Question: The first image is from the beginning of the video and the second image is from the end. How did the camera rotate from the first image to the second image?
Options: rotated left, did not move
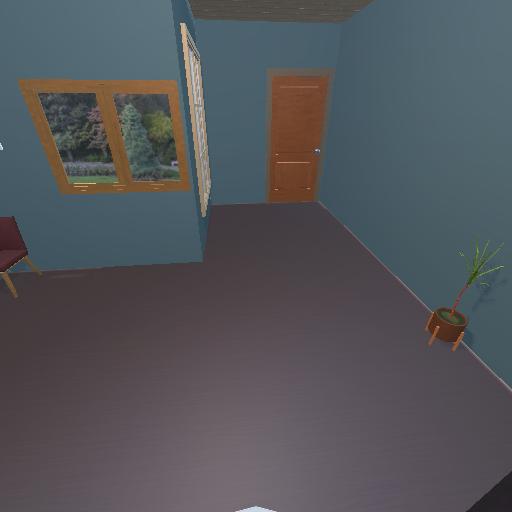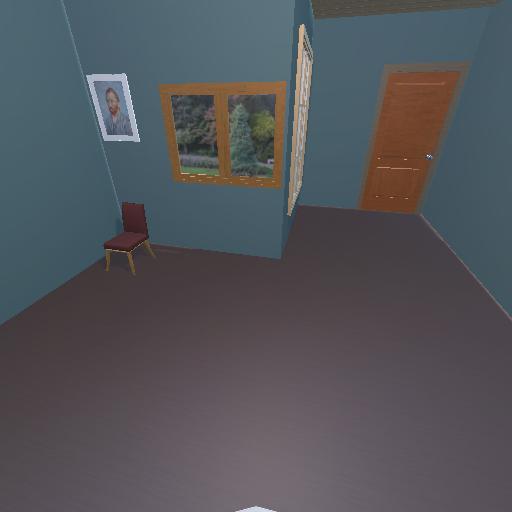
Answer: rotated left